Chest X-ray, PA view. Patient: 17 years old, sex M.
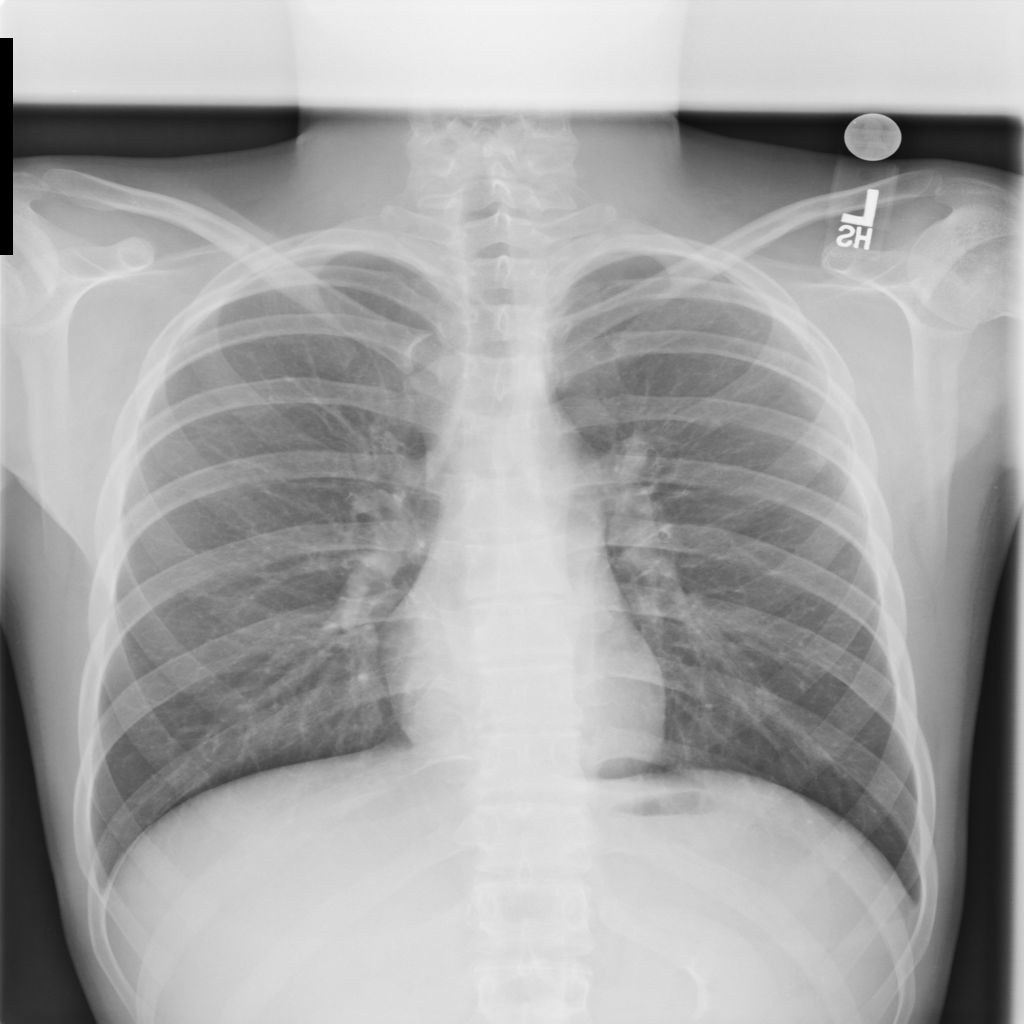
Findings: No Finding